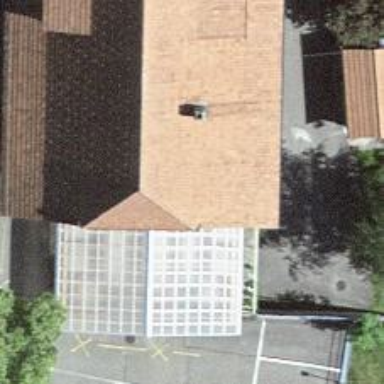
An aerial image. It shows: Restaurant.